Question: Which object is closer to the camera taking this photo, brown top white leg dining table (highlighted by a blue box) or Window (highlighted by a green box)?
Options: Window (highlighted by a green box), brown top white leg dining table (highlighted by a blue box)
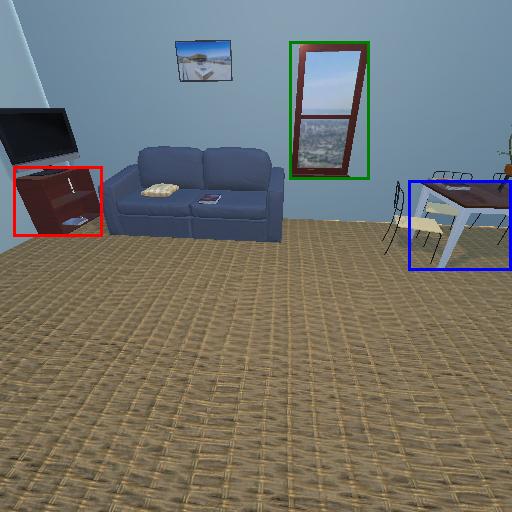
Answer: Window (highlighted by a green box)